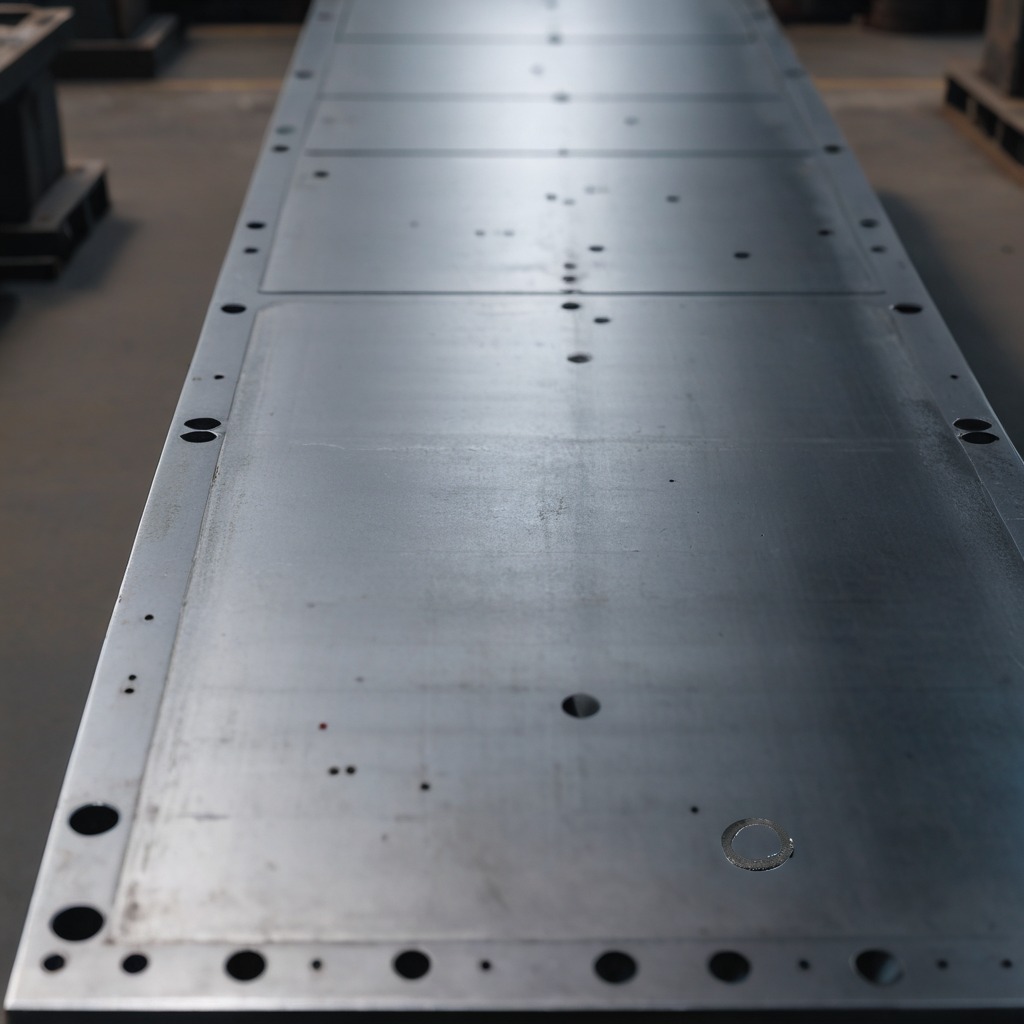
A flat metal washer is lying on a cold steel table in a mining workshop.